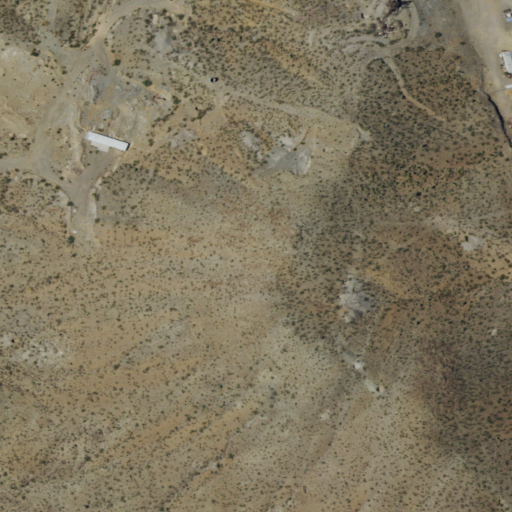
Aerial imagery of mountain in Nevada named Duplex Hill containing shrub, low intensity development, medium intensity development, high intensity development, and open development